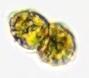
Label: Margalefidinium